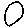
Label: circle